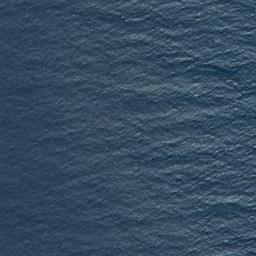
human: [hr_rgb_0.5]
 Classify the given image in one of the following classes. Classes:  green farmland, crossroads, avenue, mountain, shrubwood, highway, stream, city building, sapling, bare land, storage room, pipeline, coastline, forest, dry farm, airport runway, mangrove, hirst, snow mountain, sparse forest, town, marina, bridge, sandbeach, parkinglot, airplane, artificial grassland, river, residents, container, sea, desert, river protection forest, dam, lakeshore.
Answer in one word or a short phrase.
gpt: sea